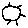
Label: sun